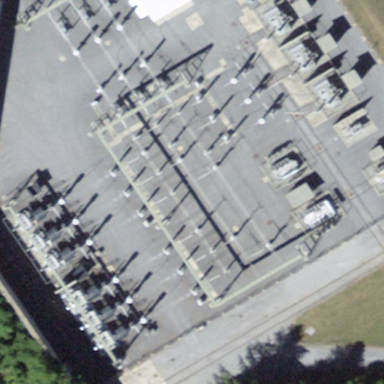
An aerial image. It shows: Power substation.